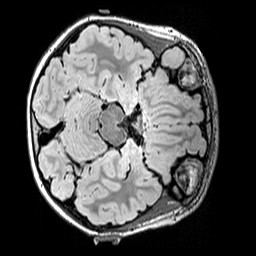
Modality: FLAIR
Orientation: axial
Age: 9
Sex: female
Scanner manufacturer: siemens
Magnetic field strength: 3 T
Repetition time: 5 s
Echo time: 0.388 s